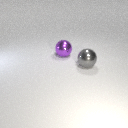
large gray metal sphere in front of large purple metal sphere